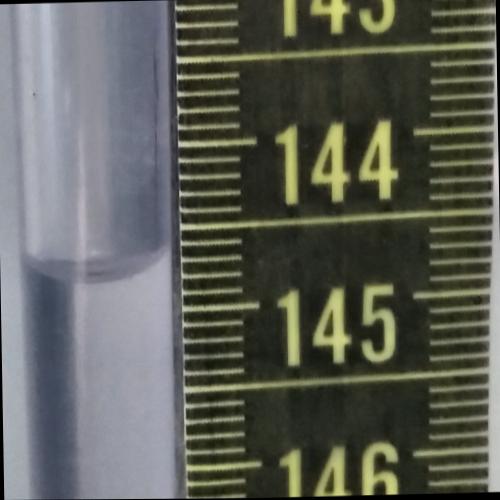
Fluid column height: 144.7 cm